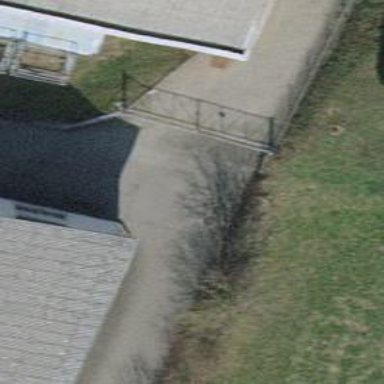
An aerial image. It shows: Gate.